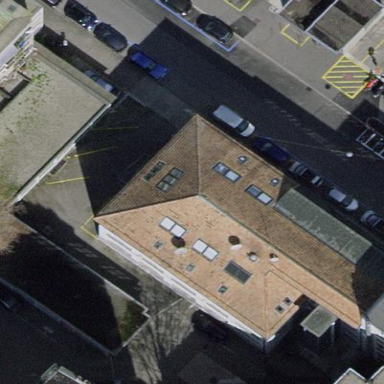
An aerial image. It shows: Office building.